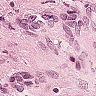
Metastatic tissue present: yes